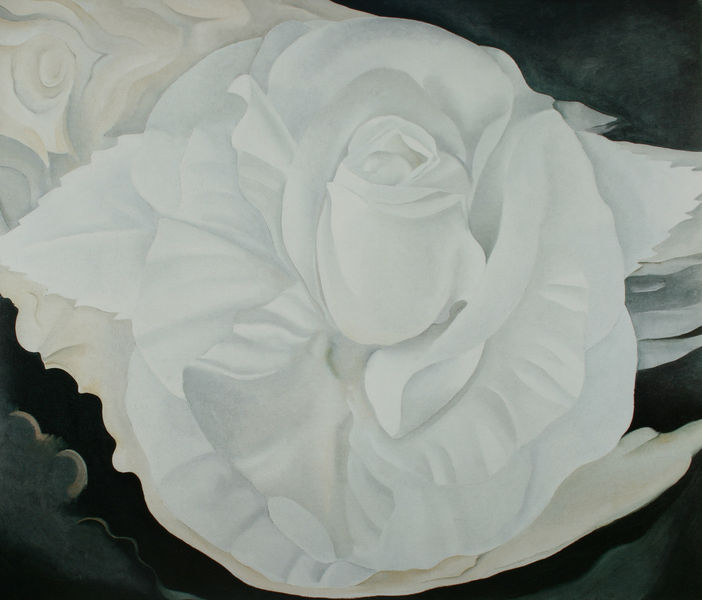
Titel: Weiße Rose
Künstler: Georgia O'Keeffe
Institution: Privatbesitz
Schlagwörter: blätter, weiß, grün, blume, grau, schwarz, blüte, rose, linien, o'eeffe